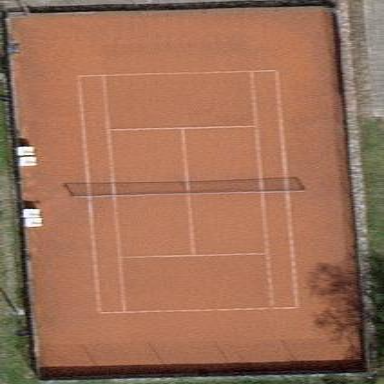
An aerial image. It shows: Tennis court on pitch.